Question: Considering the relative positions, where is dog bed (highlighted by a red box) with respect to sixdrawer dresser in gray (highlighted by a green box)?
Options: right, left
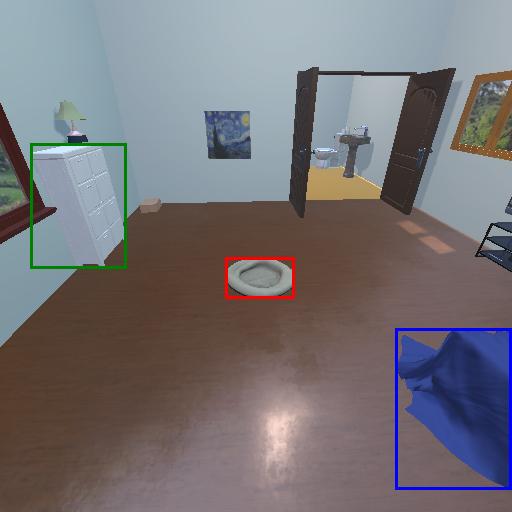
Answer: right